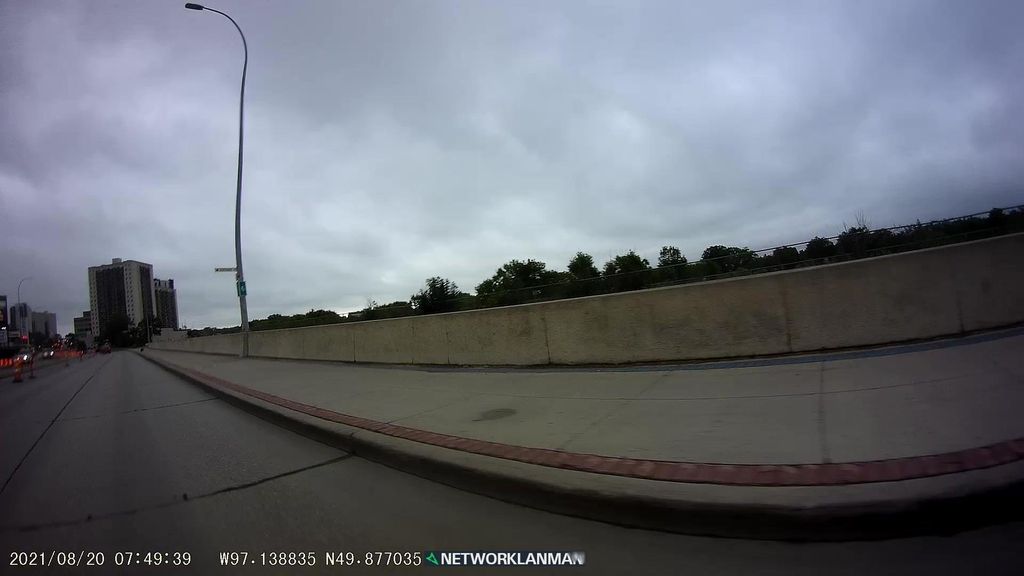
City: winnipeg